Aerial crown-view tile of a tropical tree (Barro Colorado Island, Panama), acquired 20250512:
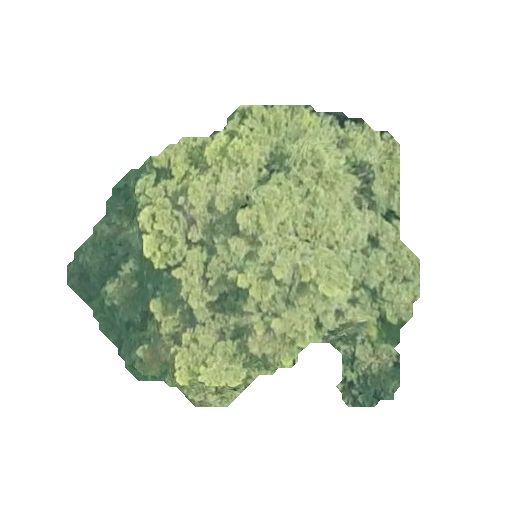
Species: Terminalia amazonia
GBIF accepted scientific name: Terminalia amazonica
Crown area: 111.91 m²